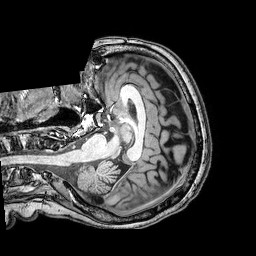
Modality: T1w
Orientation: axial
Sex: female
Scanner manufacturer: philips
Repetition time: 0.008182 s
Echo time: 0.00375 s